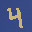
Label: 4